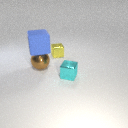
small cyan metal cube to the right of small yellow metal cube